Question:
I have this dropdwonlist, this numbers are votes, my cuestion is very simple: how I can do that by pressing "-" remove the vote of database, and when I press any other number, the vote will update in the database with this value?
The default value of the dropdown list is 'votacion.votCalificacion' which is the value of the vote in the database
This is the dropdownlist of votes:
'''
<form id="post">
<select id="cd-dropdown" class="cd-select">
<option value="-1" selected>{{ voto.votCalificacion }}</option>
<option>-</option>
<option>1</option>
<option>2</option>
<option>3</option>
<option>4</option>
<option>5</option>
<option>6</option>
<option>7</option>
<option>8</option>
<option>9</option>
<option>10</option>
</select>
</form>
'''
This is the controller's function to manage votes:
'''
public function gestionarVotoAction($pysStr, $votCalificacion)
{
$em = $this->getDoctrine()->getManager();
$pys = $em->getRepository('PYSBundle:Pys')->findPys($pysStr);
$usuario = $this->get('security.context')->getToken()->getUser();
$voto = $em->getRepository('UsuarioBundle:Usuario')->findVoto($usuario, $pys);
if(!$voto)
{
$voto = new Voto($usuario, $pys);
}
if ($votCalificacion == "-")
{
$em->remove($voto);
}
else
{
$voto->setVotCalificacion($votCalificacion);
$voto->setVotFecha(new \DateTime("now"));
$em->persist($voto);
}
$em->flush();
return $this->redirect($this->generateUrl('usuario_pelicula', array('pysStr' => $pysStr)));
}
'''
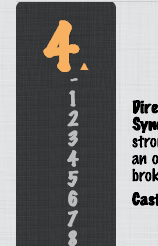
Answer: Here you can take an example:
<URL>
And, to manage jQuery properly, here you have a couple of functions you may know:
for AJAX petitions
<URL>
for AJAX petitions which result in a new loaded content somewhere in your page
<URL>
After a couple of chat sessions, here goes the answer:
'''
$('#cd-dropdown').bind("change", function(){
ajaxVotar($('#cd-dropdown').val(), $('#id-pelicula').val());
});
function ajaxVotar(voto, pelicula)
{
$.getJSON('/app_dev.php/es/user/pelicula/'+pelicula+'/'+voto, function(j){
alert(j.result);
$('#votacion-media-peli').html(j.media);
// Customize whatever you want...
});
}
'''
The whole chat session here: <URL>